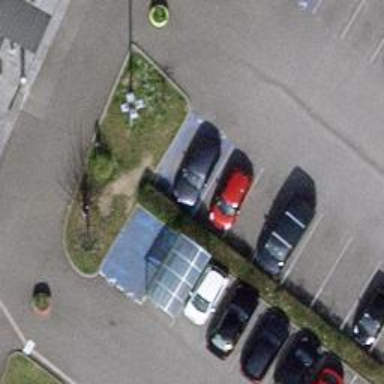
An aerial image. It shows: Parking space is available.